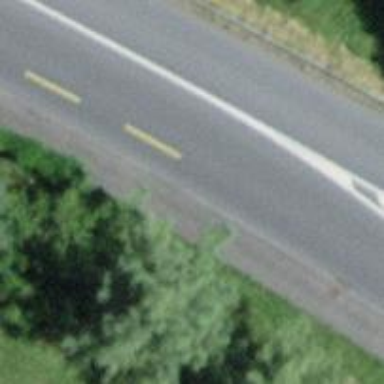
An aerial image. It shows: Primary highway.